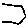
Label: hexagon